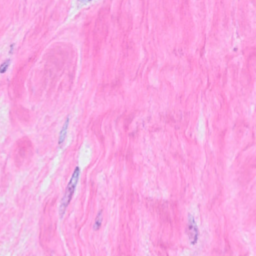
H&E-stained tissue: Breast